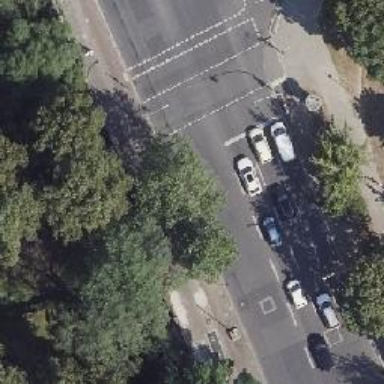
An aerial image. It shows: Road with traffic signals.